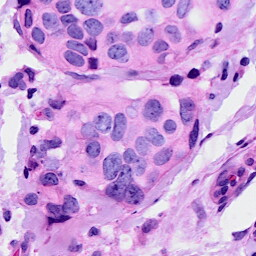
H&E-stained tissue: Breast